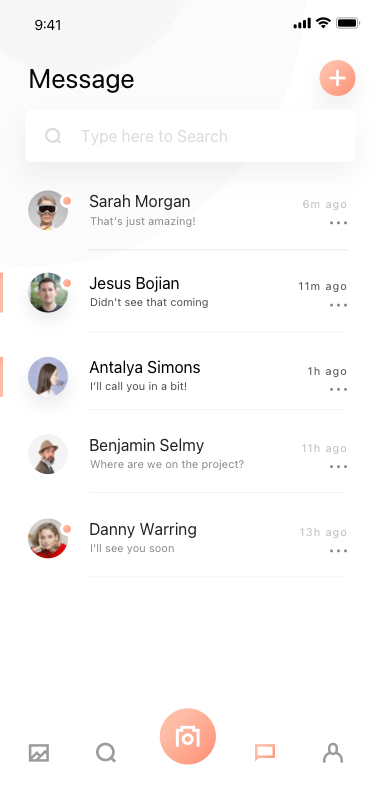
Text in this UI design:
Message
Where are we on the project?
11h ago
Benjamin Selmy
Didn’t see that coming
11m ago
Jesus Bojian
That’s just amazing!
6m ago
Sarah Morgan
I’ll see you soon
13h ago
Danny Warring
I’ll call you in a bit!
1h ago
Antalya Simons
Type here to Search